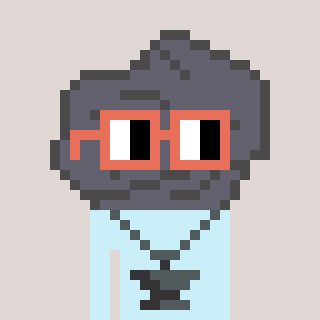
a pixel art character with square orange glasses, a rock-shaped head and a cold-colored body on a warm background